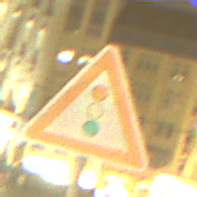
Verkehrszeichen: Lichtzeichenanlage
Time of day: Night
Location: Outdoor (Urban)
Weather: Overcast
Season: NotSpecified
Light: Artificial